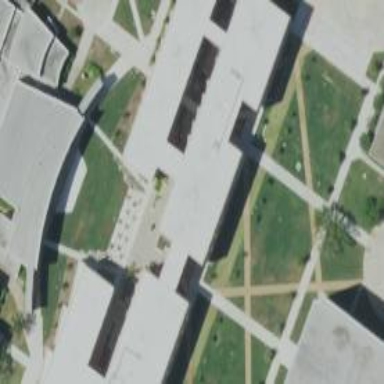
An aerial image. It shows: College building.